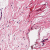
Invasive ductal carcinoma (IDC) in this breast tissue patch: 0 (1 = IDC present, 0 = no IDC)